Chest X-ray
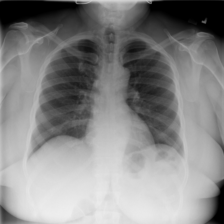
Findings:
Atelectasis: negative
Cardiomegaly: negative
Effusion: negative
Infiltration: negative
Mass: negative
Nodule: negative
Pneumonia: negative
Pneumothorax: negative
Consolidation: negative
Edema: negative
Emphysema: negative
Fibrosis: negative
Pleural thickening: negative
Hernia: negative